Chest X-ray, PA view. Patient: 47 years old, sex F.
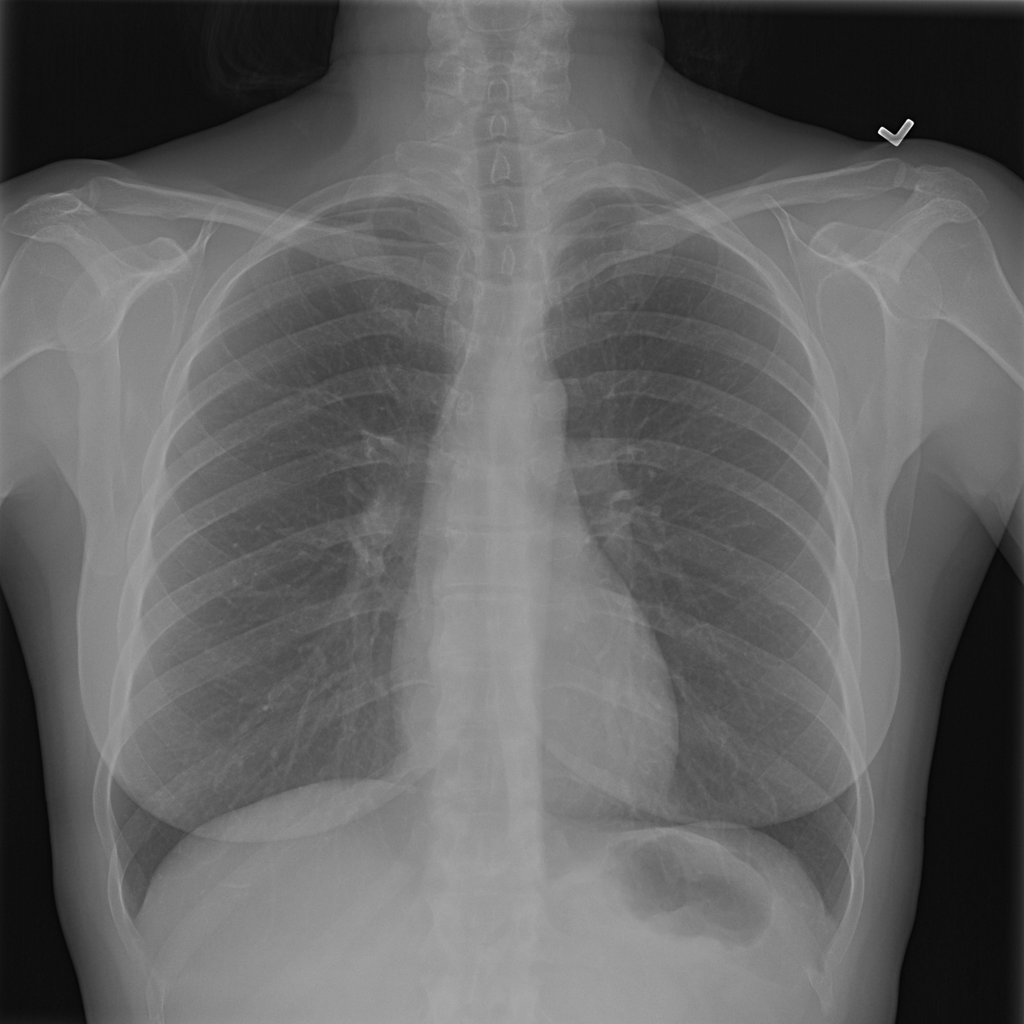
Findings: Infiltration